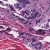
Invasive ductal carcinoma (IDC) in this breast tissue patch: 0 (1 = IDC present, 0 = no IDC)